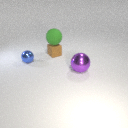
large purple metal sphere in front of small brown rubber cube